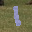
Label: 1